九年级 · 画法几何学
(本题9分)(2022$cdot$浙江杭州$cdot$九年级期末)如图,$AB$是$odotO$的直径,弦$CDperpAB,E$是$CA$延长线上的一点,连接$DE$交$odotO$于点$F$连接$AF,CE$.(1)若$angleBAC=20^{circ}$,求$angleAFC$的度数.(2)求证：$AF$平分$angleCFE$.(3)若$AB=5,CD=4$,且$CF$经过圆心$O$,求$CE$的长.
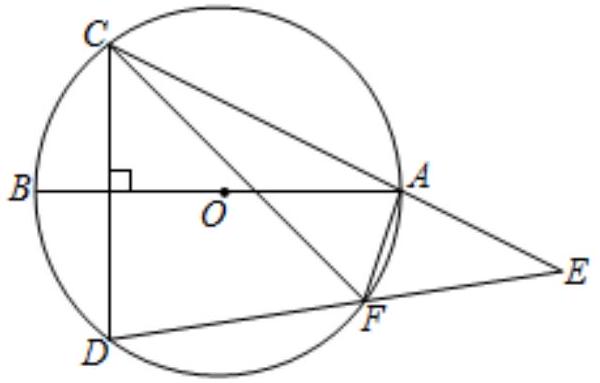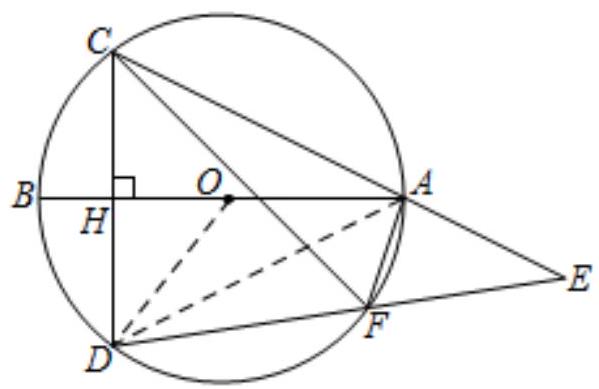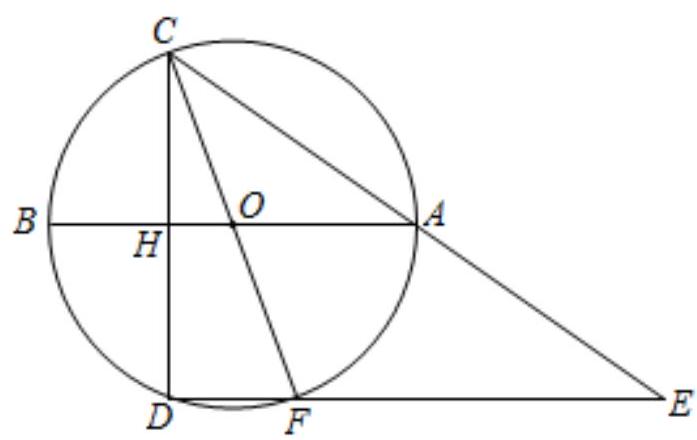
答案: (1)$70^{circ}$(2)详见解析(3)$4sqrt{5}$
解析: 【分析】（1）由垂径定理得到$BC=BD$,从而得到$angleDAB$与$angleBAC$的关系,通过直角三角形的性质可以得到$angleADH$,由圆周角定理的推理即可得出$angleAFC$;(2)由垂径定理和圆周角定理的推理可以得出$angleACD=angleADC$,再由圆内接四边形和得出$angleAFD$与$angleACD$的关系，从而得到$angleAFE=angleACD$,由圆周角定理的推理得出$angleAFC$与$angleADC$的关系,从而得出$angleAFC$与$angleAFE$的关系,得证;（3）由垂径定理可以得出$CH$,由勾股定理得出$OH$,从而得出$AH$的长,再由勾股定理得出$AC$的长,由$AH//DE$,根据平行线分线段成比例定理,得出$AC=AE$,从而得出$CE$的长.(1)(1)解：如图,连接$OD,AD$,设$AB$交$CD$于$H$.$becauseABperpCD$$thereforeBC=BD,quadangleAHD=90^{circ}$,$thereforeangleDAB=angleBAC=20^{circ}$,$thereforeangleADH=90^{circ}-angleDAB=70^{circ}$,$thereforeangleAFC=angleADH=70^{circ}$.(2)(2)证明:$becauseAB$是直径,$ABperpCD$$thereforeAC=AD$$thereforeangleACD=angleADC$$becauseangleACD+angleAFD=180^{circ},angleAFE+angleAFD=180^{circ}$,$thereforeangleAFE=angleACD$$becauseangleAFC=angleADC=angleACD$$thereforeangleAFC=angleAFE$,$thereforeAF$平分$angleCFE$.(3)(3)解：如图,设$AB$交$CD$于$H$.$becauseAB$是直径,$ABperpCD$,$thereforeCH=DH=frac{1}{2}CD=2$,$becauseOC=frac{5}{2},quadangleOHC=90^{circ}$,$therefore{OH}=sqrt{OC^{2}-CH^{2}}=sqrt{left(frac{5}{2}right)^{2}-2^{2}}=frac{3}{2}$$thereforeAH=OH+OA=frac{3}{2}+frac{5}{2}=4$,$thereforeAC=sqrt{CH^{2}+AH^{2}}=sqrt{2^{2}+4^{2}}=2sqrt{5}$$becauseCF$是直径,$thereforeangleCDF=angleAHC=90^{circ}$,$thereforeAH//DE$,$thereforefrac{CH}{DH}=frac{CA}{AE}$$becauseCH=HD$$thereforeAC=AE=2sqrt{5}$,$thereforeCE=2AC=4sqrt{5}$.【点睛】本题考查了垂径定理、圆周角定理及推理、勾股定理、平行线分线段成比例定理，熟练掌握相关定理是解决本题的关键.